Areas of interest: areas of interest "Zhongrui Group Building"
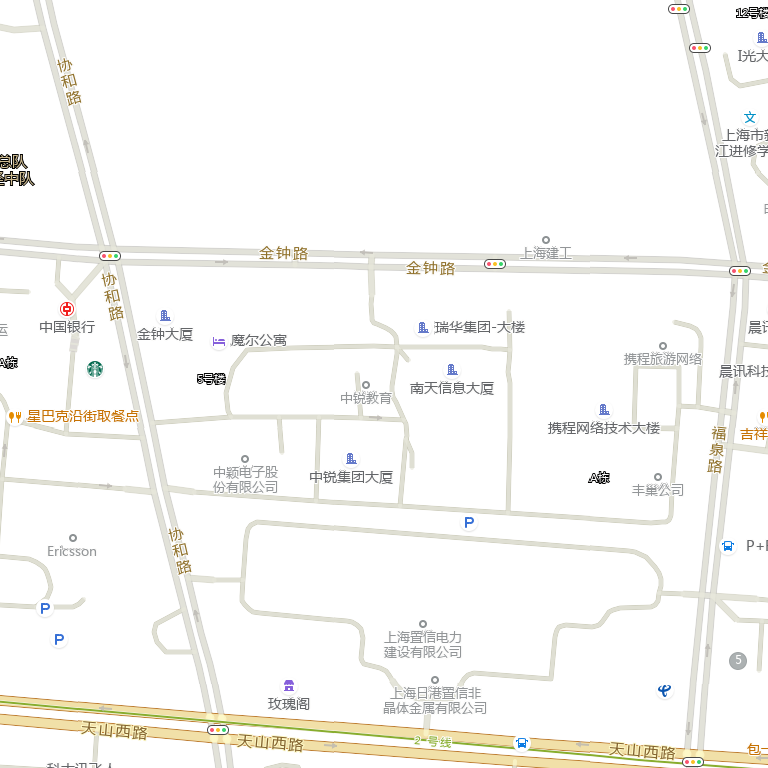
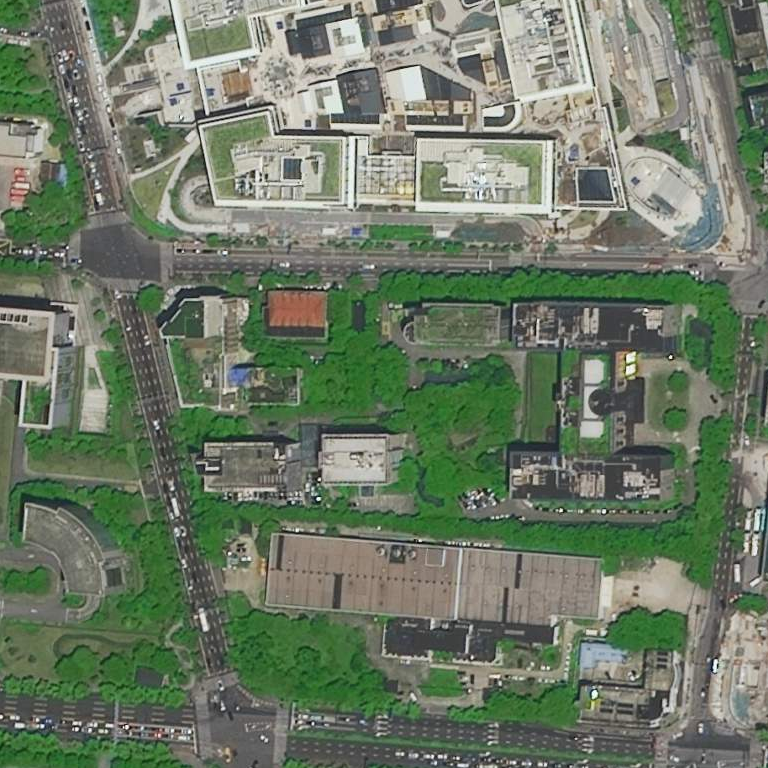